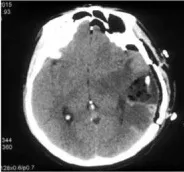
Postoperative brain CT and MRI images. (A and B) Axial view, CT images 1 day after surgery.
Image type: radiology (ct)